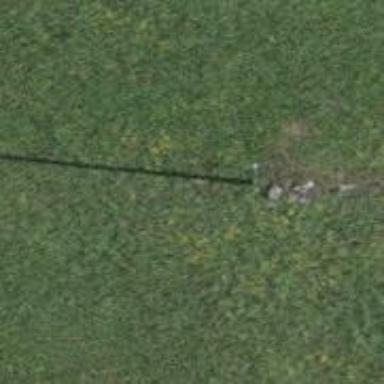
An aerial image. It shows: Power pole.